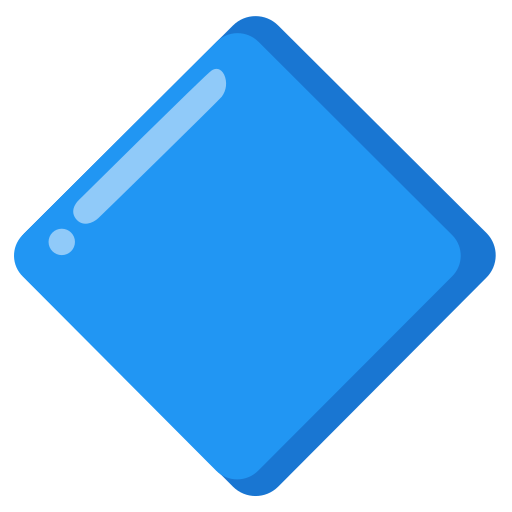
Emoji: 🔷